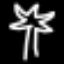
Label: palm tree